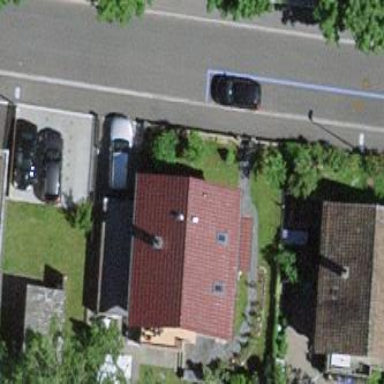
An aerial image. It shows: Detached building.